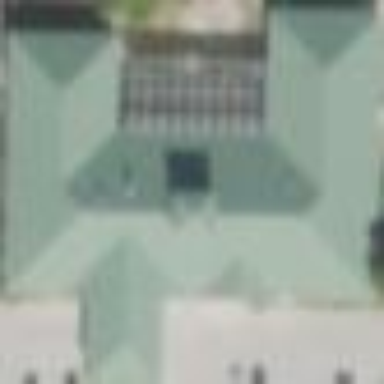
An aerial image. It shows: Kindergarten building.